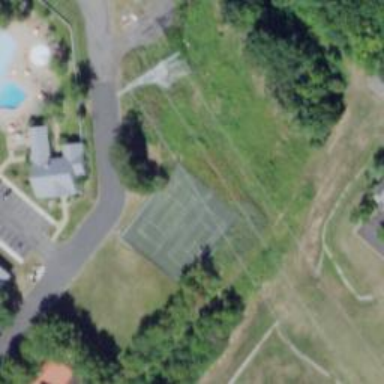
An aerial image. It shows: Tennis court in leisure pitch.